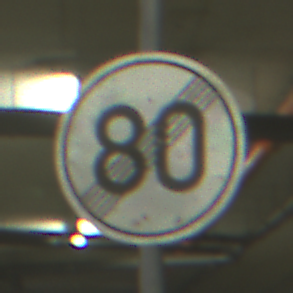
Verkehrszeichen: EndeGeschwindigkeit80
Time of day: NotSpecified
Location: Indoor (Special)
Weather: NotSpecified
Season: NotSpecified
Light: Artificial